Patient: sex M, age 61
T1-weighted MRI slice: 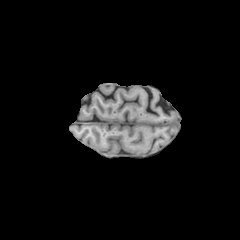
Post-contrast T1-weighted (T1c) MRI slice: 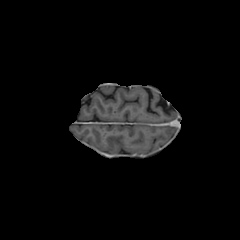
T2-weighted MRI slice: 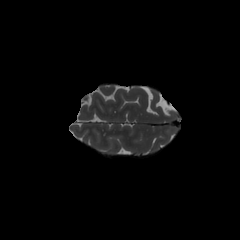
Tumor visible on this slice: no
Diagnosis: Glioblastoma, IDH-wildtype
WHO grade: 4